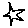
Label: star